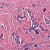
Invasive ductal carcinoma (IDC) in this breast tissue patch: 1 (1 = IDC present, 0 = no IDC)